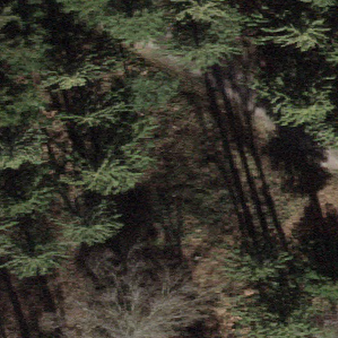
Label: other